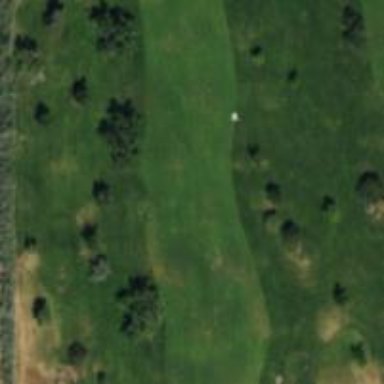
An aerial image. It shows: Golf hole.